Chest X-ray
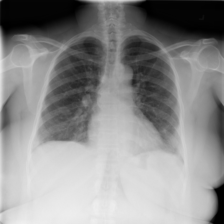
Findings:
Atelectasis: negative
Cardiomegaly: negative
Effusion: negative
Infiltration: negative
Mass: negative
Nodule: negative
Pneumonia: negative
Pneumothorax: negative
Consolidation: negative
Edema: negative
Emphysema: negative
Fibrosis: negative
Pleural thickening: negative
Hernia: negative